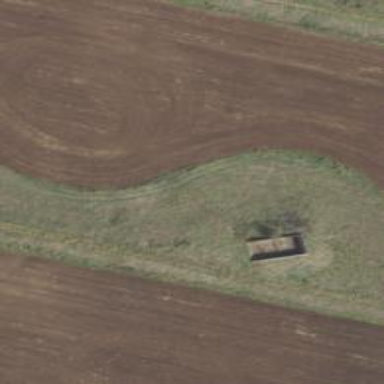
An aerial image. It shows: Military bunker.